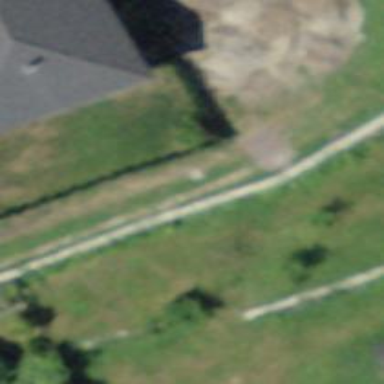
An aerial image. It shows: Unpaved driveway serving as service road.